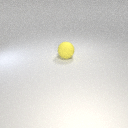
large yellow rubber sphere